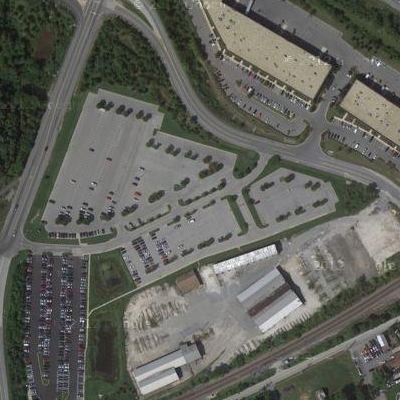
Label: Parking